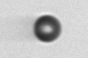
Label: bead